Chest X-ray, PA view. Patient: 61 years old, sex M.
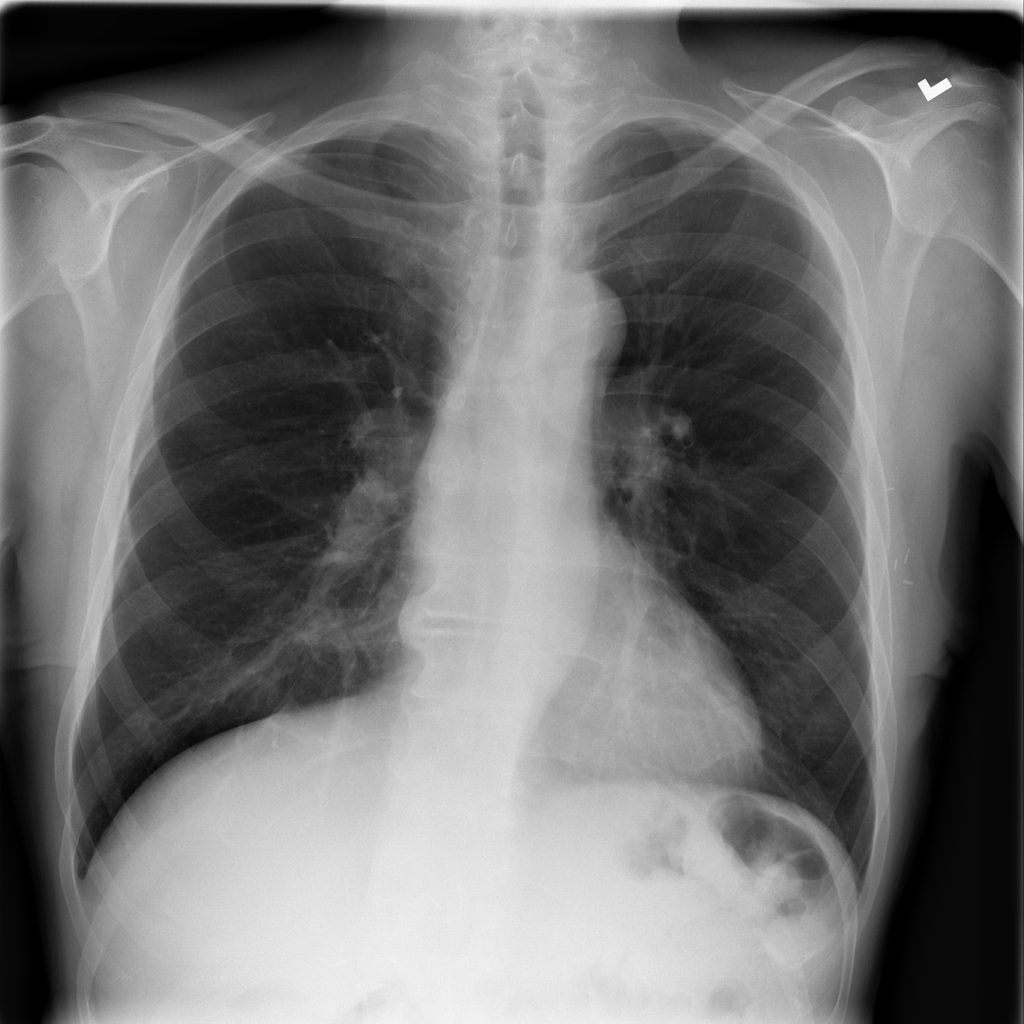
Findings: Infiltration